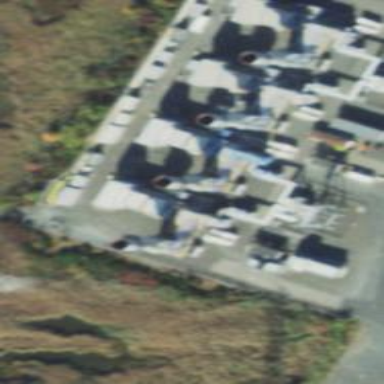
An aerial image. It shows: Gas-powered generator. It is gas turbine type generator.